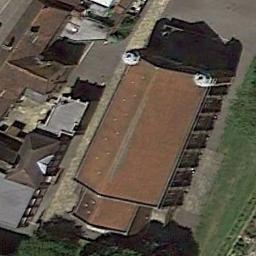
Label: church